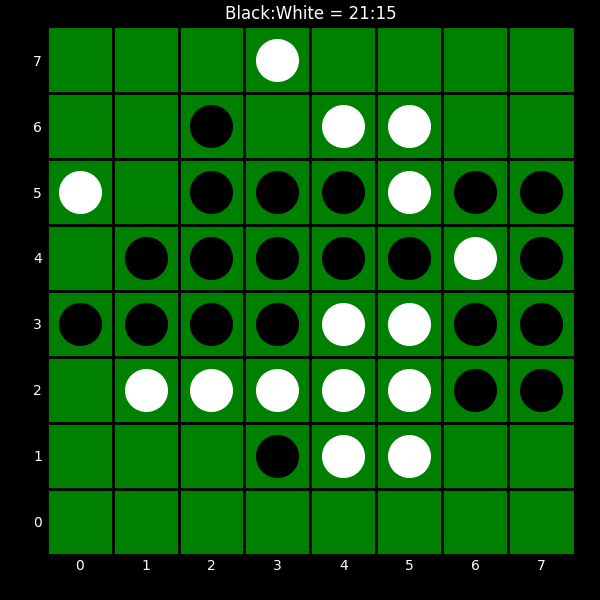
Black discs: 21
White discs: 15